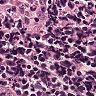
Metastatic tissue present: no